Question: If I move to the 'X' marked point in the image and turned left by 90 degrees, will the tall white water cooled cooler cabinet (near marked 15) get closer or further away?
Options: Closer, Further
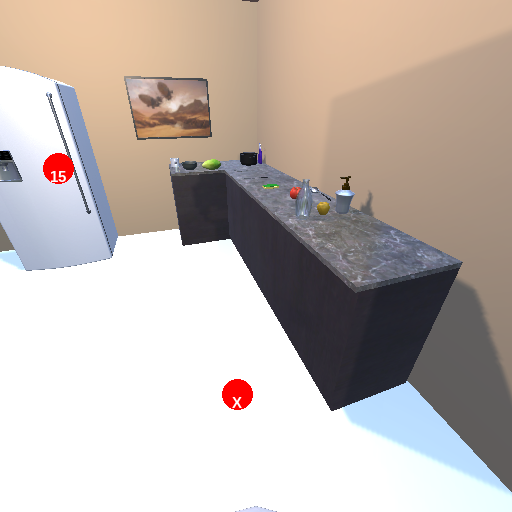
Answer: Closer